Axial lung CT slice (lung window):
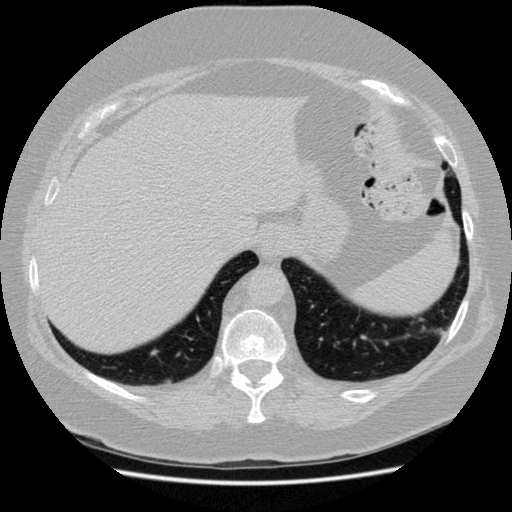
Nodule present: no